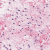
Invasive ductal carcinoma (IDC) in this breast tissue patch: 0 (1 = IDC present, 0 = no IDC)